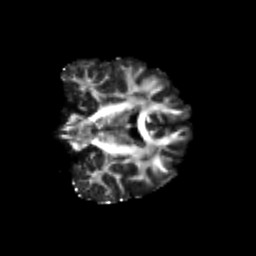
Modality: FA
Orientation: coronal
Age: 21
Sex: male
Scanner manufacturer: siemens
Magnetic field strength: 3 T
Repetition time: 3.5 s
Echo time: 0.125 s